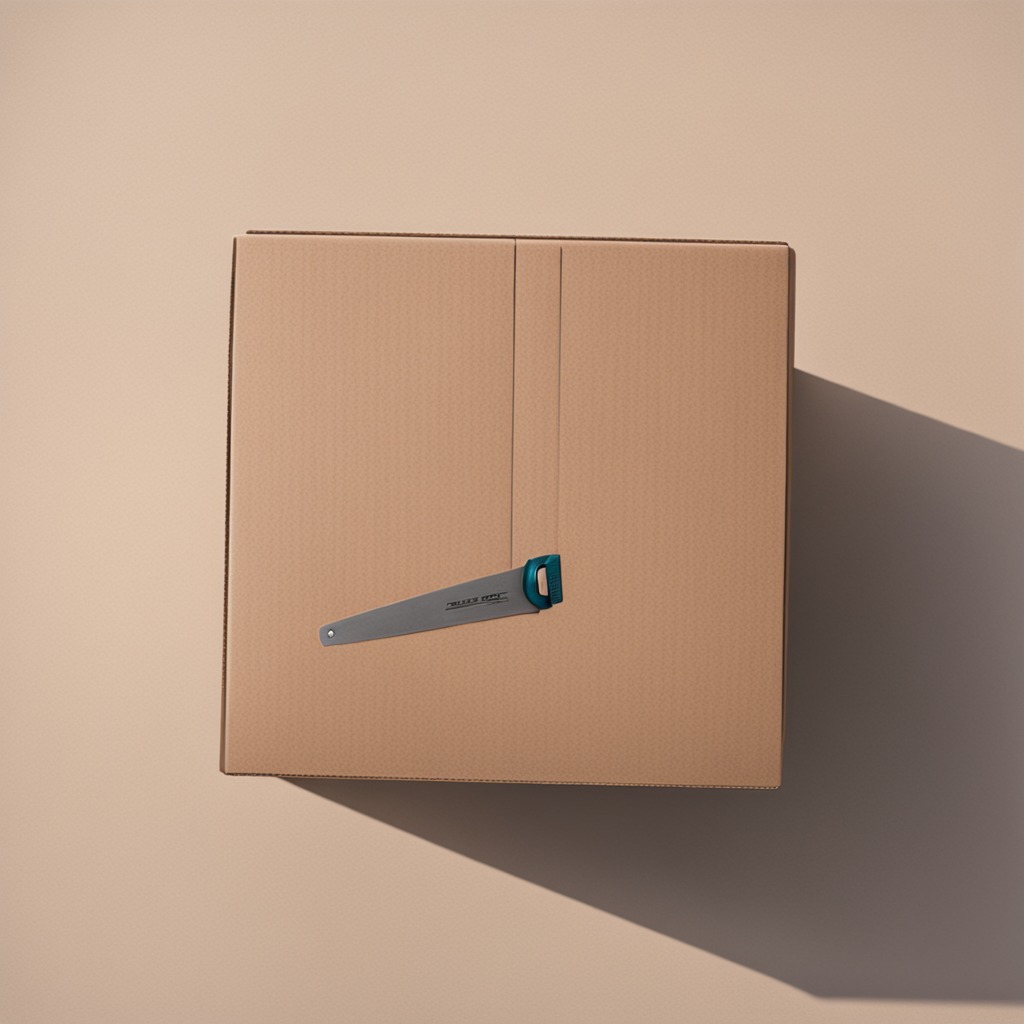
A metal saw is lying on a clean dry cardboard box surface in an outdoor workshop during daytime bright natural light soft shadows slightly creased but